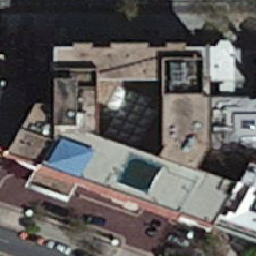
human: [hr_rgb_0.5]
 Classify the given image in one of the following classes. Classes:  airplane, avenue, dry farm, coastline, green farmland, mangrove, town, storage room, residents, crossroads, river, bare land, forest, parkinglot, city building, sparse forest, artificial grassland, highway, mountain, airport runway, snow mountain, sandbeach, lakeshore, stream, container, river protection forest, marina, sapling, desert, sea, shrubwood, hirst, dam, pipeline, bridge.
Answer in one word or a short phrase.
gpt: city building